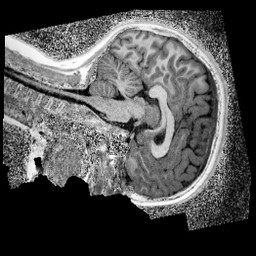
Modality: UNIT1_denoised
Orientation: sagittal
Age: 11
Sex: female
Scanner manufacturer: siemens
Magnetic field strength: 3 T
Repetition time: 4 s
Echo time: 0.00299 s